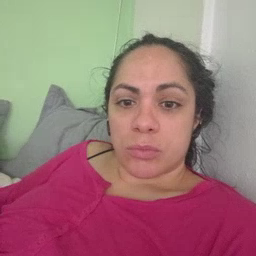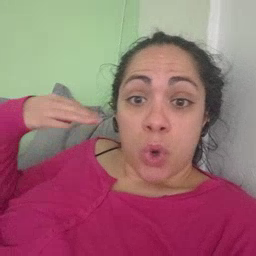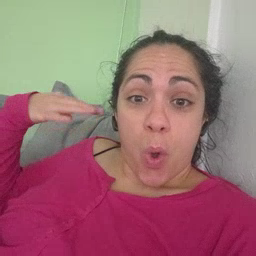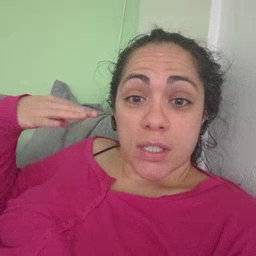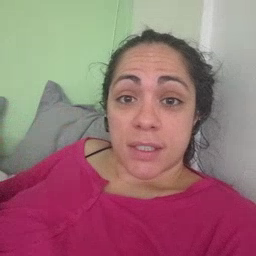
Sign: noisy